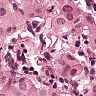
Metastatic tissue present: yes